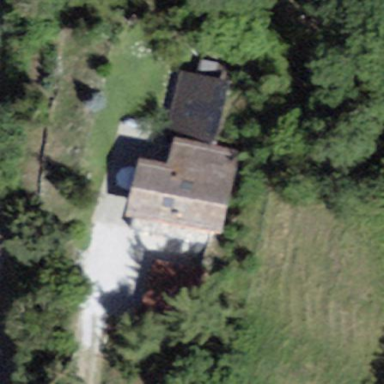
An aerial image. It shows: Detached building.